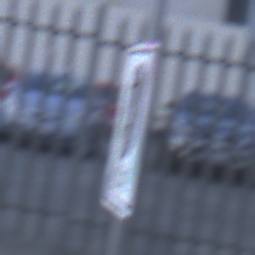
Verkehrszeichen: EndeFussgaengerzone
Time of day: SunriseSunset
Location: Outdoor (Suburban)
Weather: PartlyCloudy
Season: NotSpecified
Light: Natural